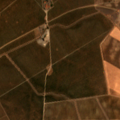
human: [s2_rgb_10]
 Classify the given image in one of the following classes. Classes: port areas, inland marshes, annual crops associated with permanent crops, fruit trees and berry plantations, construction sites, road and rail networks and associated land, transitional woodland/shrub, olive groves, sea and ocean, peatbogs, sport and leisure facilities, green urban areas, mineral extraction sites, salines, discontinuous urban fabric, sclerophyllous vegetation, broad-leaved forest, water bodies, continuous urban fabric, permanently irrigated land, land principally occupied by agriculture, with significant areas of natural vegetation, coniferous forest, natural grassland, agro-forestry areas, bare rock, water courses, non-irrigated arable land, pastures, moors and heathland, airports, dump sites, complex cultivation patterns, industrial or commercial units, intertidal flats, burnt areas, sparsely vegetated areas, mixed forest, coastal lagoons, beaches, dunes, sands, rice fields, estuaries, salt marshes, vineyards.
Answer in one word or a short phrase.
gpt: non-irrigated arable land, olive groves